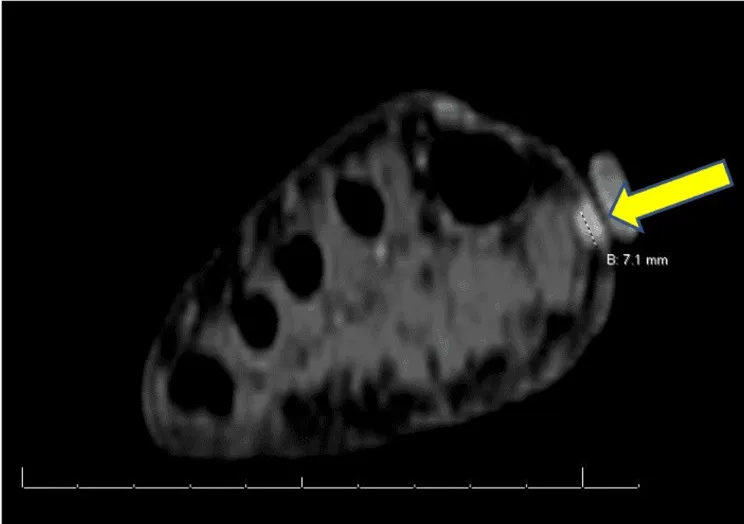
Right toe lesion.
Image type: radiology (mri)